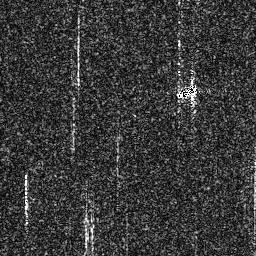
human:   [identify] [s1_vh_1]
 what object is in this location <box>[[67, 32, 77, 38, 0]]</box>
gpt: <ref>1 small ship at the right</ref>